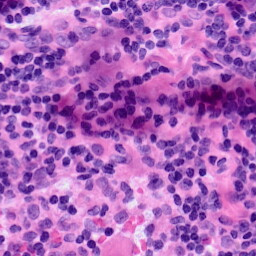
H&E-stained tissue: LymphNode